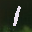
Label: 1